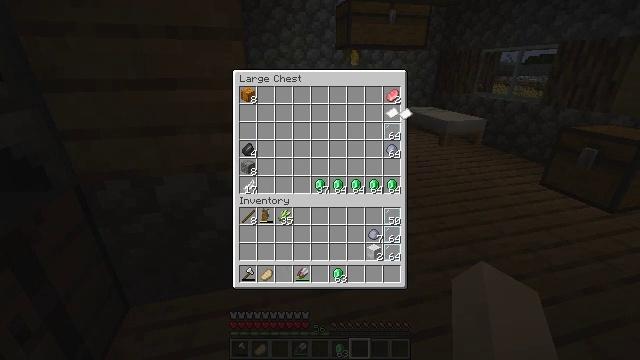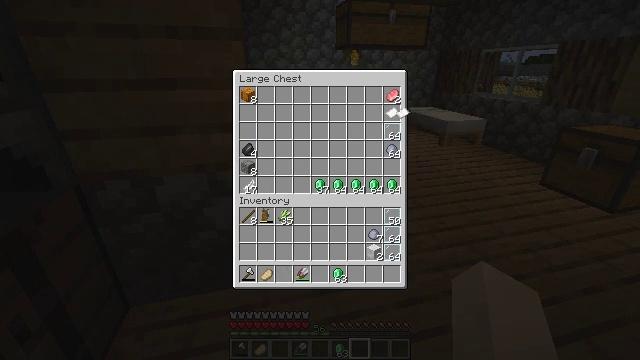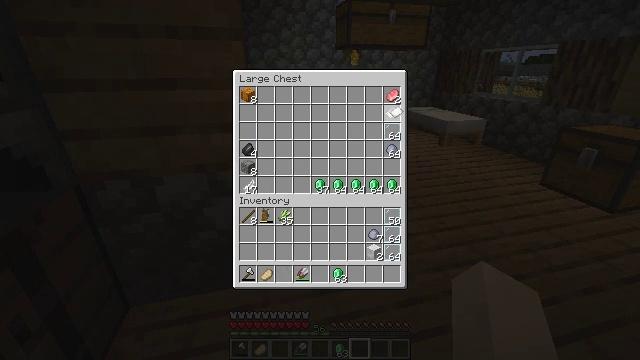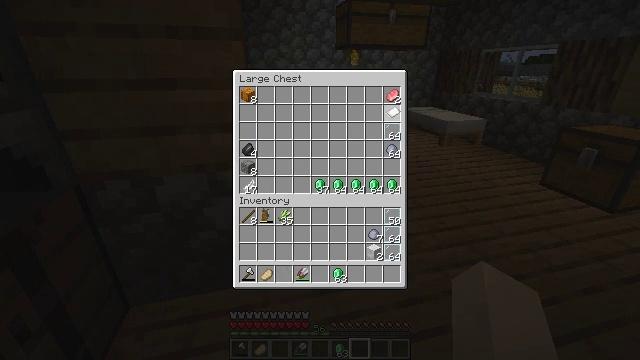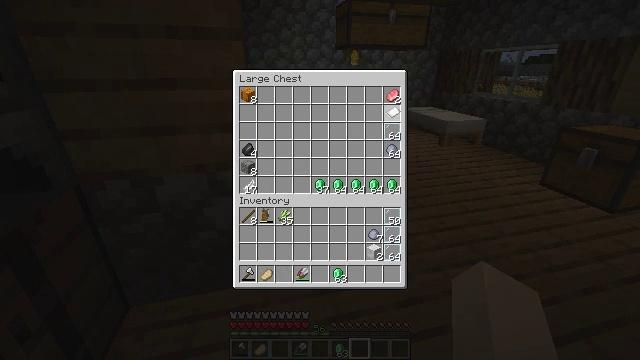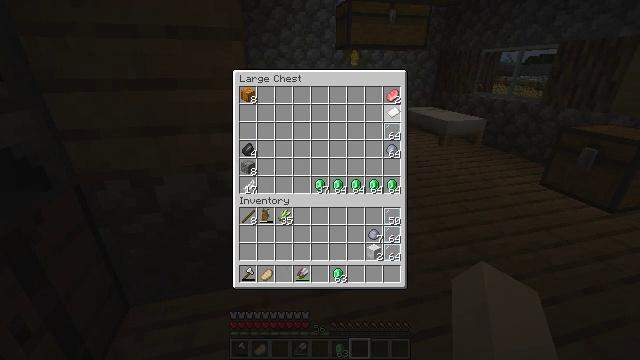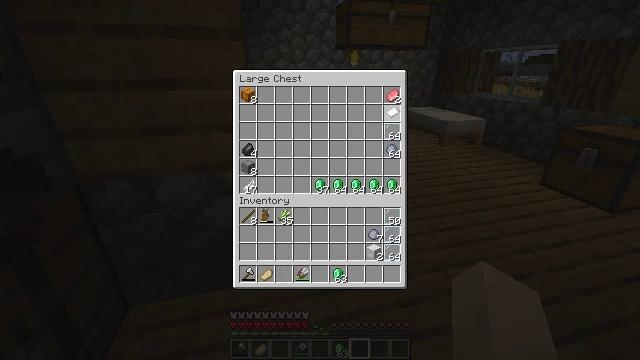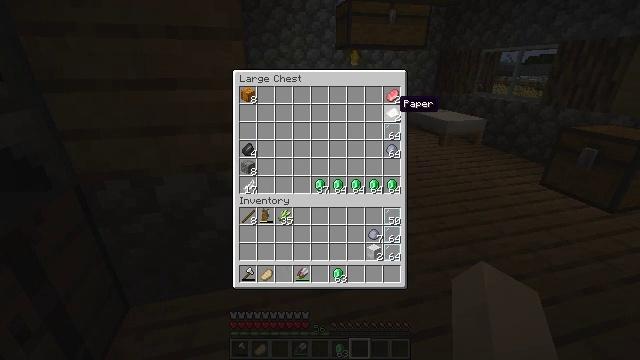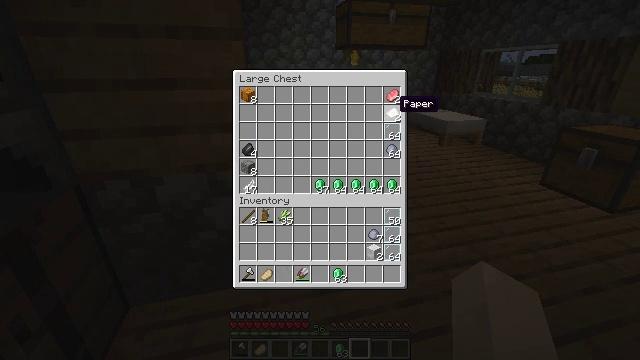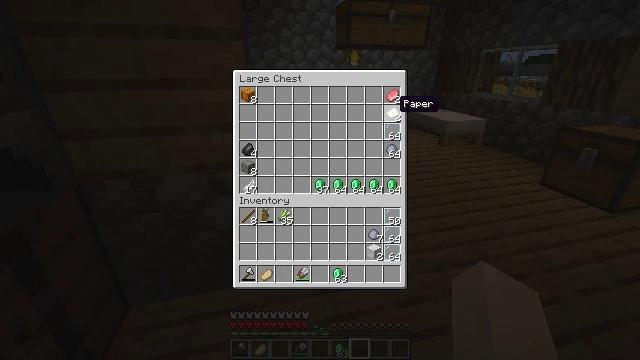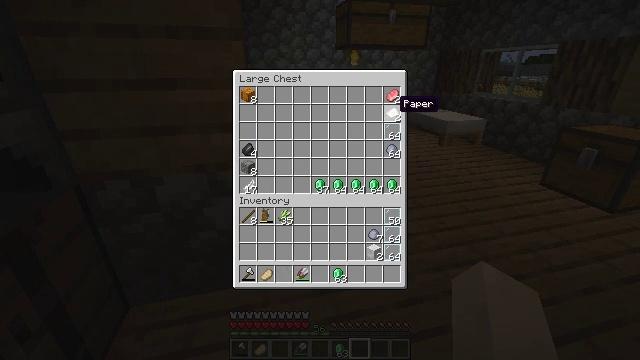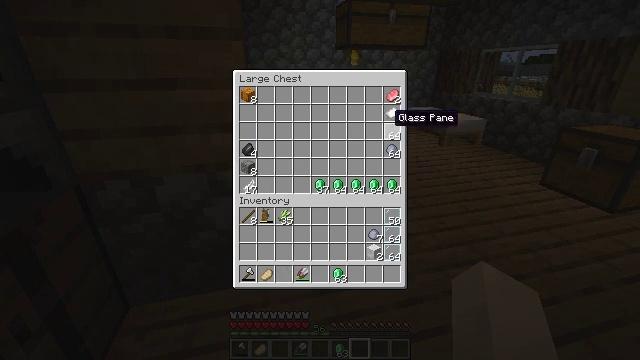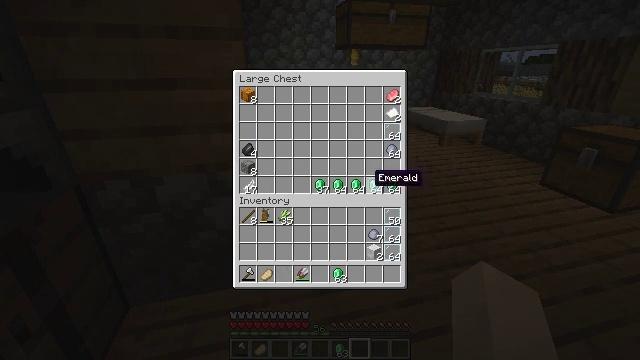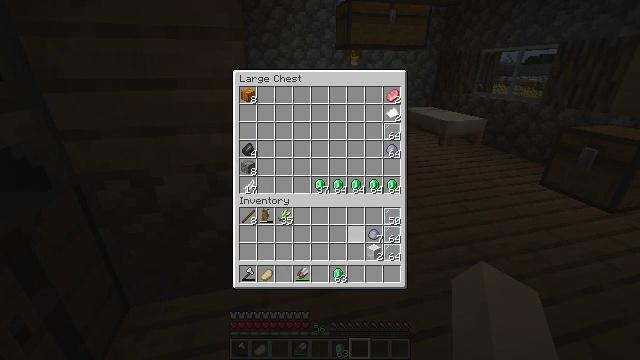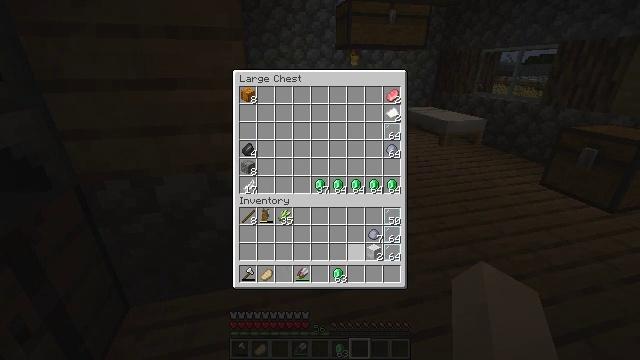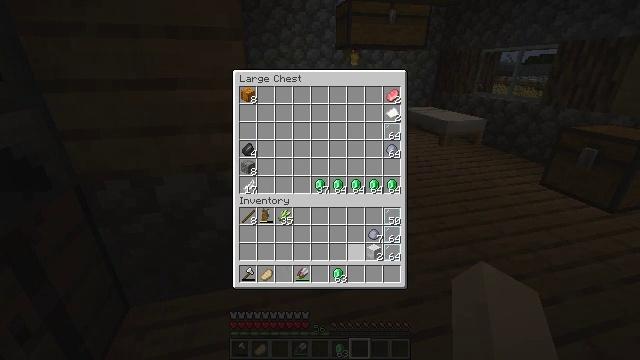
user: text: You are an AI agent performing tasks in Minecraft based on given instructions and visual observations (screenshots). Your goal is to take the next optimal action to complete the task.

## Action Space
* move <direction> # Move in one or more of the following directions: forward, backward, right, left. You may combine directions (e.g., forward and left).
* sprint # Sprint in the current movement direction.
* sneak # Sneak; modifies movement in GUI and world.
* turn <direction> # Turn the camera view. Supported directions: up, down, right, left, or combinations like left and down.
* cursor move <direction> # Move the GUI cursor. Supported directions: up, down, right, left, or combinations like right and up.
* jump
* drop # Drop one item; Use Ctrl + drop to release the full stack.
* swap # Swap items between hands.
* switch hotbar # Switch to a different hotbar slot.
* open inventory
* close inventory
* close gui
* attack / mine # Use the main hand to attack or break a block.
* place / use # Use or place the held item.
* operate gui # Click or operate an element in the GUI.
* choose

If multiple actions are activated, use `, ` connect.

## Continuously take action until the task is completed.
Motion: motion action
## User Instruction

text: Gather clay blocks.
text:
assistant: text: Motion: no_op
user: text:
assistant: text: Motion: no_op
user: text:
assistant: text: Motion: no_op
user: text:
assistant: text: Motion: operate gui
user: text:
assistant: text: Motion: operate gui
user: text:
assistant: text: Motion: operate gui
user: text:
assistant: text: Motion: no_op
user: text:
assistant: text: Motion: no_op
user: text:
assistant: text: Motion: no_op
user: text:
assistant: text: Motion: no_op
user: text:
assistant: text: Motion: cursor move down
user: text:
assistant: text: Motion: cursor move left and down
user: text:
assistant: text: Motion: cursor move left and down
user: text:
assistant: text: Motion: cursor move down
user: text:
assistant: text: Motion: no_op
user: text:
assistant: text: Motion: no_op
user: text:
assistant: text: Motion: no_op
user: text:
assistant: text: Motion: cursor move right and up
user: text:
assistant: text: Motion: cursor move right and up
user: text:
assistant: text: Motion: no_op
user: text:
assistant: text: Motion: no_op
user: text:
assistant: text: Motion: no_op
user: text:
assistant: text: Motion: no_op
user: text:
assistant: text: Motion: no_op
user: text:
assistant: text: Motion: no_op
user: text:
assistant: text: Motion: no_op
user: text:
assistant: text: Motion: no_op
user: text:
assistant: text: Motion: no_op
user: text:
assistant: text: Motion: no_op
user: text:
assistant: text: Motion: no_op